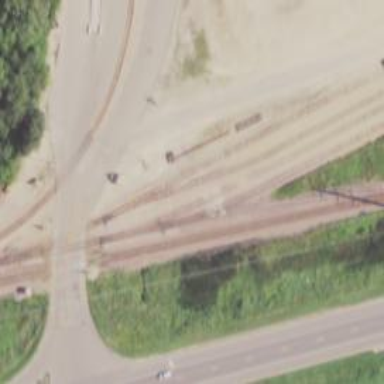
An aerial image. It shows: Railway siding for service.